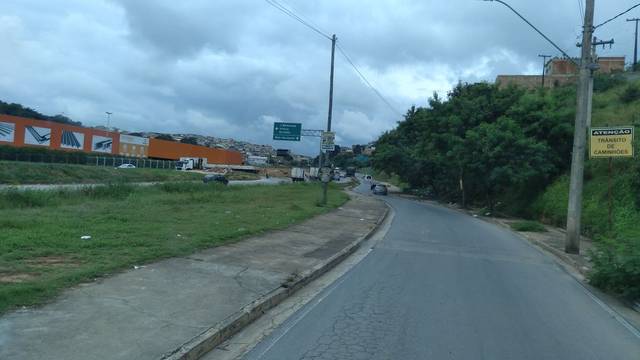
Region: Brazil
Coordinates: -19.845, -43.887